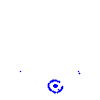
Particle: proton